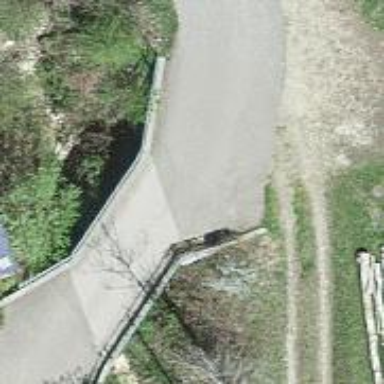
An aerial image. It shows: Track road going over bridge with grade1 tracktype.